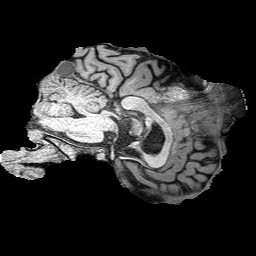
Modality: T1w
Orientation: sagittal
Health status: ill